Question: I have 3 boxes with dynamic content, in each box there is a form with submit button, and some other things. How to get the effect from the picture.
Height of the each box is max from all boxes. Submit buttons in one line, on the bottom.
'''
body {
width: 720px;
}
form input {
display: block;
margin-bottom: 15px;
width: 100%;
}
form label {
text-align: left;
width: 100%;
display: block;
}
.box-container {
display: flex;
}
.box {
border: 1px solid #000;
flex: 1 1 auto;
max-width: calc(33% - 2px);
text-align: center;
box-sizing: border-box;
padding: 10px;
}
.box p {
text-align: justify;
}
'''
'''
<div class="box-container">
<div class="box">
<h1>bla bla bla</h1>
<p> some information dasd asd asd asdasdasfs dsgd dfg sdfg fsdg sdfg s</p>
<form>
<label>value 1</label>
<input type="text"/>
<label>value 2</label>
<input type="text"/>
<input type="submit" value="submit"/>
</form>
</div>
<div class="box">
<h1>bla bla bladada das dasd asd</h1>
<p>Longer information<br> some information dasd asd asd asd an</p>
<form>
<label>value 1</label>
<input type="text"/>
<label>value 2</label>
<input type="text"/>
<label>value 3</label>
<input type="text"/>
<input type="submit" value="submit"/>
</form>
</div>
<div class="box">
<h1>bla bla b</h1>
<p>Longer information</p>
<form>
<label>value 1</label>
<input type="text"/>
<input type="submit" value="submit"/>
</form>
</div>
<div>
'''
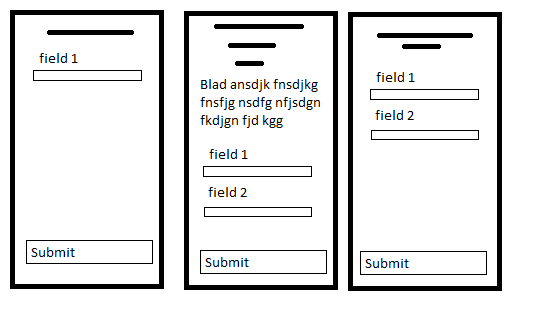
Answer: Ok. Thanks to all of you for the answers. I resolved my problem.
'''
form input {
display: block;
margin-bottom: 15px;
width: 100%;
}
form label {
text-align: left;
width: 100%;
display: block;
}
.box-container {
display: flex;
}
.box {
border: 1px solid #000;
flex: 1;
text-align: center;
box-sizing: border-box;
padding: 10px;
}
.box form {
display: flex;
flex-direction: column;
justify-content: space-between;
height: 100%;
}
.box p {
text-align: justify;
}
'''
'''
<div class="box-container">
<div class="box">
<form>
<div class="top">
<h1>bla bla bla</h1>
<p> some information dasd asd asd asdasdasfs dsgd dfg sdfg fsdg sdfg s</p>
<label>value 1</label>
<input type="text" />
<label>value 2</label>
<input type="text" />
</div>
<div class="bottom">
<input type="submit" value="submit" />
</div>
</form>
</div>
<div class="box">
<form>
<div class="top">
<h1>bla bla bladada das dasd asd</h1>
<p>Longer information<br> some information dasd asd asd asd an</p>
<label>value 1</label>
<input type="text" />
<label>value 2</label>
<input type="text" />
<label>value 3</label>
<input type="text" />
</div>
<div class="bottom">
<input type="submit" value="submit" />
</div>
</form>
</div>
<div class="box">
<form>
<div class="top">
<h1>bla bla b</h1>
<p>Longer information</p>
<label>value 1</label>
<input type="text" />
</div>
<div class="bottom">
<input type="submit" value="submit" />
</div>
</form>
</div>
<div>
'''